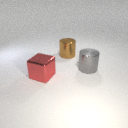
large gray metal cylinder to the right of large red metal cube